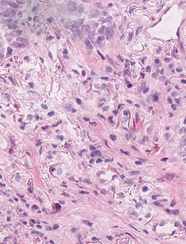
Tumor epithelial tissue: yes
Tumor-associated stroma tissue: yes
Normal tissue: no